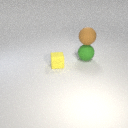
small yellow rubber cube to the left of large green rubber sphere